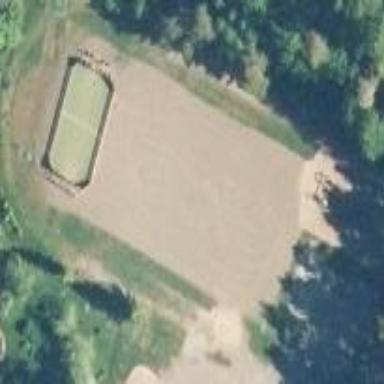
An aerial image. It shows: Multi-sport pitch with gravel surface.